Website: macys
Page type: customer-info-address
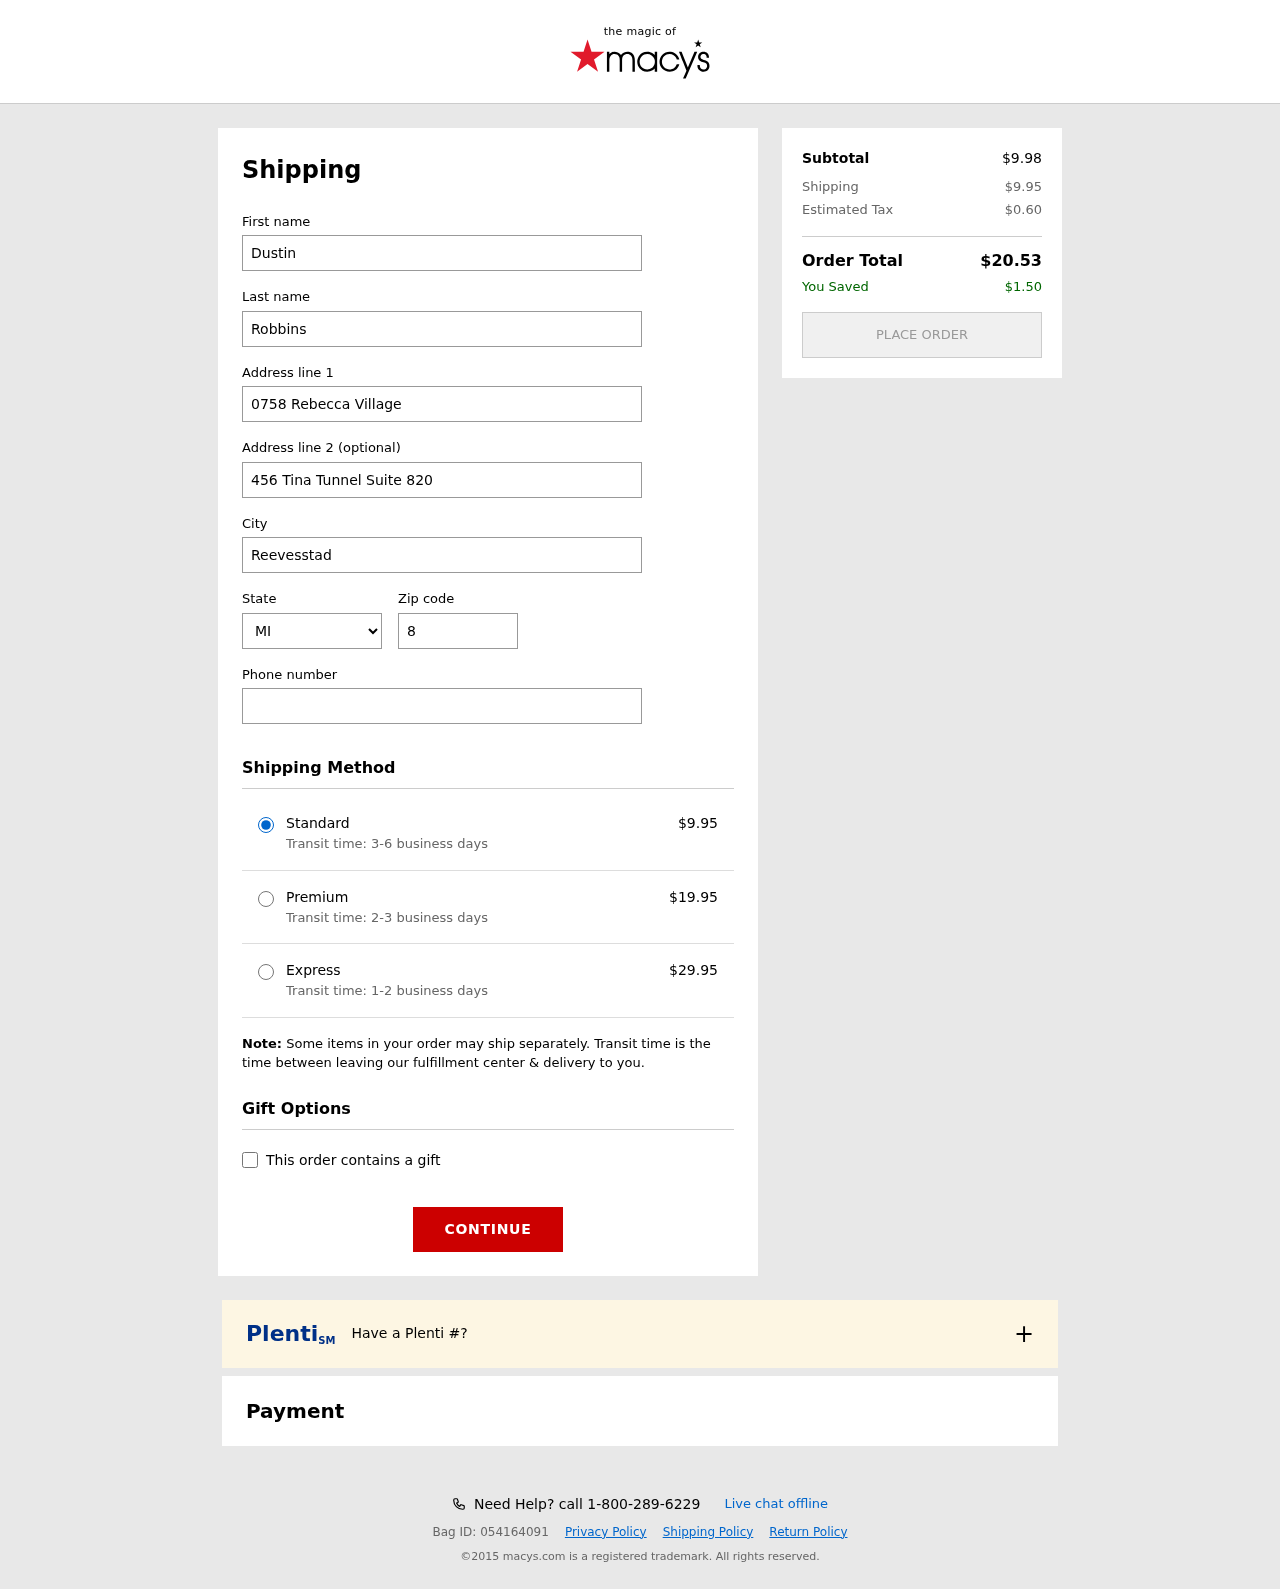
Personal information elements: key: PII_CITY
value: Reevesstad
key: PII_FIRSTNAME
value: Dustin
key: PII_LASTNAME
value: Robbins
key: PII_PHONE
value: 2033886750
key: PII_POSTCODE
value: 86513
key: PII_STATE_ABBR
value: MI
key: PII_STREET
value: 0758 Rebecca Village
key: PII_STREET2
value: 456 Tina Tunnel Suite 820
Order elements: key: ORDER_SHIPPING_COST
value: $9.95
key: ORDER_SHIPPING_COST_PREMIUM
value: $19.95
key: ORDER_SHIPPING_COST_EXPRESS
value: $29.95
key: ORDER_SUBTOTAL
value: $9.98
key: ORDER_TAX
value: $0.60
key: ORDER_TOTAL
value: $20.53
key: ORDER_SAVINGS
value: $1.50